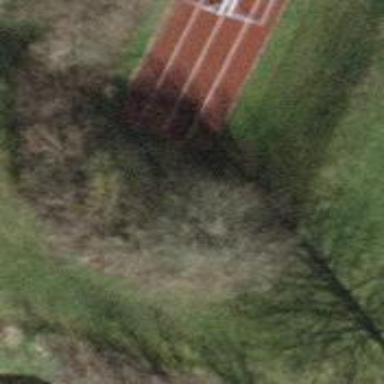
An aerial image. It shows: Track in leisure land.